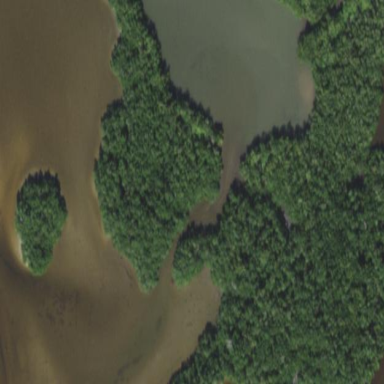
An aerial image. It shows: Wetland area with mangrove vegetation.